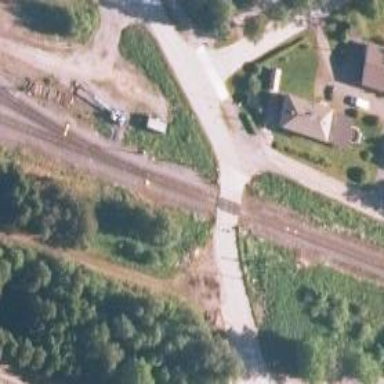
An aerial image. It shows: Level crossing with lights and saltire.